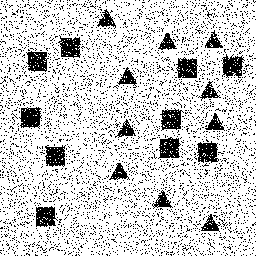
Squares: 10
Triangles: 10
Stars: 0
Total shapes: 20